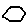
Label: hexagon